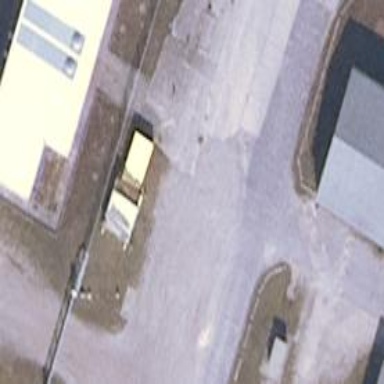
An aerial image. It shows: Concrete driveway serving as service road.